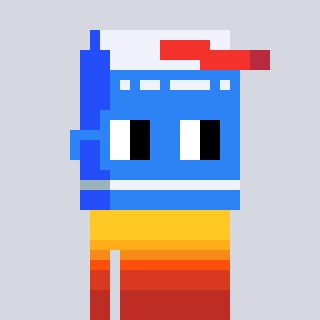
a pixel art character with square blue glasses, a milk-shaped head and a purple-colored body on a cool background